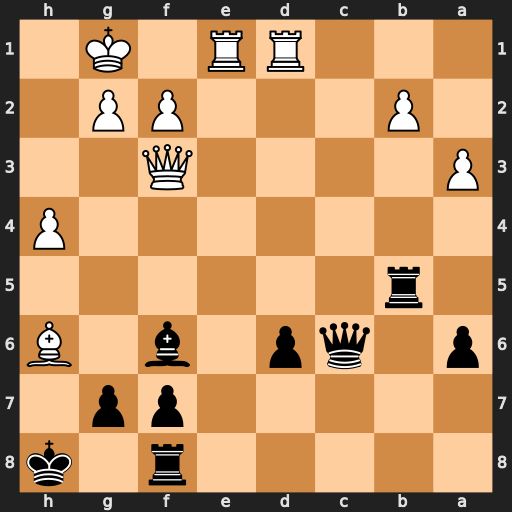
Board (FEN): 5r1k/5pp1/p1qp1b1B/1r6/7P/P4Q2/1P3PP1/3RR1K1
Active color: b
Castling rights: -
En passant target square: -
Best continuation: Qxf3 gxf3 gxh6